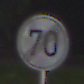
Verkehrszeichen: EndeGeschwindigkeit70
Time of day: Night
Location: Outdoor (Suburban)
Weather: PartlyCloudy
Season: NotSpecified
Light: Artificial